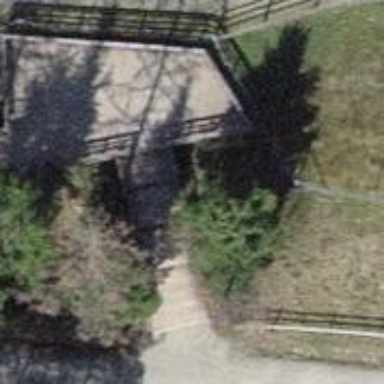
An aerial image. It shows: Road with steps.